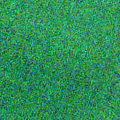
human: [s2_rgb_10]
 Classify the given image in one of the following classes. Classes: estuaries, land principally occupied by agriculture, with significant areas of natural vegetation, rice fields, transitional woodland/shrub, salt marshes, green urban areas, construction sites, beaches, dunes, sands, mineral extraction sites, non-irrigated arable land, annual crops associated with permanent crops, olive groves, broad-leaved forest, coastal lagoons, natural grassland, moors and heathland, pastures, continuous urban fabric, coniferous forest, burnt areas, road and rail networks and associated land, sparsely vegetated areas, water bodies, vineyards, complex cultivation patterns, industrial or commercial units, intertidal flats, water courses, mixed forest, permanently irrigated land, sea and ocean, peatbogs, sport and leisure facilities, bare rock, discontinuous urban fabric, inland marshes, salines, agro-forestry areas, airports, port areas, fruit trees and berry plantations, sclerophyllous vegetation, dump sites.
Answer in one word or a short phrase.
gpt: sea and ocean